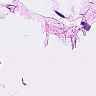
Metastatic tissue present: no